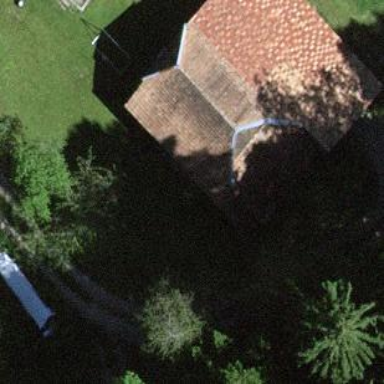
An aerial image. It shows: Barn.